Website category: game
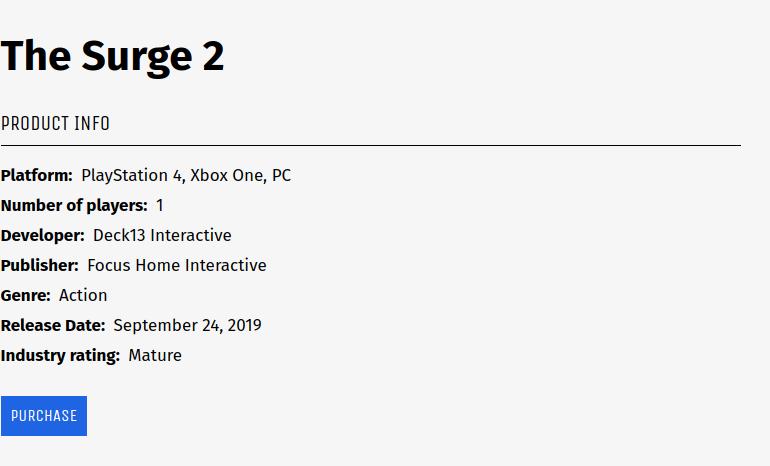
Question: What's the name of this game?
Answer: The Surge 2

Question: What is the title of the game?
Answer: The Surge 2

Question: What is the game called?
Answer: The Surge 2

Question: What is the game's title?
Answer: The Surge 2

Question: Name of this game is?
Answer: The Surge 2

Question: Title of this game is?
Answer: The Surge 2

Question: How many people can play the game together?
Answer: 1

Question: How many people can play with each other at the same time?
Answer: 1

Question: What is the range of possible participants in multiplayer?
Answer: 1

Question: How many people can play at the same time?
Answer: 1

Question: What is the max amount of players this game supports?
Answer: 1

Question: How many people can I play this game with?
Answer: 1

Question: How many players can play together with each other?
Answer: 1

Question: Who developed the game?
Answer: Deck13 Interactive

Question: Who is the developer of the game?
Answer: Deck13 Interactive

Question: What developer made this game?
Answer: Deck13 Interactive

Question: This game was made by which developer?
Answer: Deck13 Interactive

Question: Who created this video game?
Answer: Deck13 Interactive

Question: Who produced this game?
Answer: Deck13 Interactive

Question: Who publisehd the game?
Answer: Focus Home Interactive

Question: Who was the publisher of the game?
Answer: Focus Home Interactive

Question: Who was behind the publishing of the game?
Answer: Focus Home Interactive

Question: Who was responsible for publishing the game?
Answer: Focus Home Interactive

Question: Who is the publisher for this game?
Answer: Focus Home Interactive

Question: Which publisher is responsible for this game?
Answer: Focus Home Interactive

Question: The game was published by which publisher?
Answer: Focus Home Interactive

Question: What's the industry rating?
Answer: Mature

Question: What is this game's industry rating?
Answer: Mature

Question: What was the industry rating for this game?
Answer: Mature

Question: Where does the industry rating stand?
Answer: Mature

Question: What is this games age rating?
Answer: Mature

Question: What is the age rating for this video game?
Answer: Mature

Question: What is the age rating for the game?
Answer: Mature

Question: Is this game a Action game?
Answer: yes

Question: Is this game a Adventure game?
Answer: no

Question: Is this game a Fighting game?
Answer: no

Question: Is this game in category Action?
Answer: yes

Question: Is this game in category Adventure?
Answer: no

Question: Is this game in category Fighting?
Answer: no

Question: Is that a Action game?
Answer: yes

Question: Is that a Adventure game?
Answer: no

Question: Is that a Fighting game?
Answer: no

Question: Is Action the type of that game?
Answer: yes

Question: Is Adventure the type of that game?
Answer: no

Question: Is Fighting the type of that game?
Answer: no

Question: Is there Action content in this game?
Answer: yes

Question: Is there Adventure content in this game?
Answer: no

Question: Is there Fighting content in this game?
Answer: no

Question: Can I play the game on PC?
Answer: yes

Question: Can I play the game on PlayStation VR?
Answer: no

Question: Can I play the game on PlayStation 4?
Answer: yes

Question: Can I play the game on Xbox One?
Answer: yes

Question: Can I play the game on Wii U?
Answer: no

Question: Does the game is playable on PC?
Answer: yes

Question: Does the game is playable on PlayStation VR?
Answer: no

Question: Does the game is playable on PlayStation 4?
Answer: yes

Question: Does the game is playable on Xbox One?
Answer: yes

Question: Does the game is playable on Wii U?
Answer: no

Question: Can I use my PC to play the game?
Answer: yes

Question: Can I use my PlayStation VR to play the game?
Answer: no

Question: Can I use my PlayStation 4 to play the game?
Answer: yes

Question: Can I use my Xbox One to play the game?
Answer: yes

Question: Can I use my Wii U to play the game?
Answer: no

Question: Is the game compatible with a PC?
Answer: yes